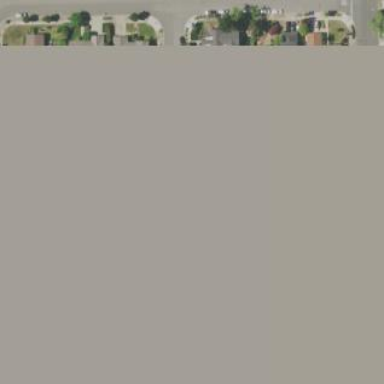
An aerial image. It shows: Sidewalk.